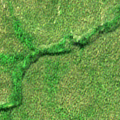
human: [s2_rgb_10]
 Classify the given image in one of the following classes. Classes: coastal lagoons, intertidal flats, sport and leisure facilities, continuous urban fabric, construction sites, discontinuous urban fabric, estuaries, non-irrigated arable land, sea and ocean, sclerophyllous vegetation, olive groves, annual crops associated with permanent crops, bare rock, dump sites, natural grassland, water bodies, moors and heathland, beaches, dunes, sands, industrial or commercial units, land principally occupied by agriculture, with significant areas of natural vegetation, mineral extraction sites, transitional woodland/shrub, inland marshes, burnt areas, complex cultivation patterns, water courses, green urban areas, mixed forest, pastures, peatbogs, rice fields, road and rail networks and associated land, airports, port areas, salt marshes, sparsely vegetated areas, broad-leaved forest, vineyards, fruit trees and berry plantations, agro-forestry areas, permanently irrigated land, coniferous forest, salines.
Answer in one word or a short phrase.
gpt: coniferous forest